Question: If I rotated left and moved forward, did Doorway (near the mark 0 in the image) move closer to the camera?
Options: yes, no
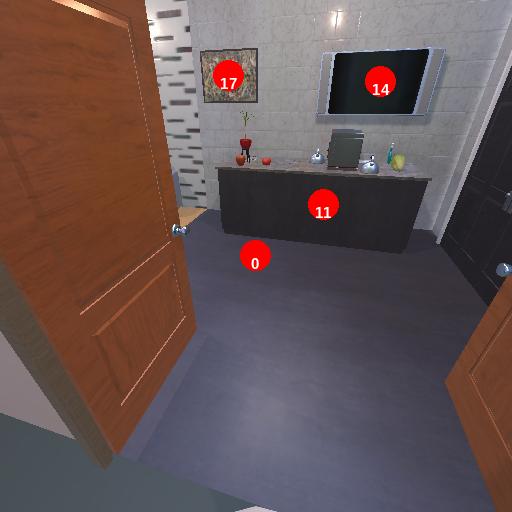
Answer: yes